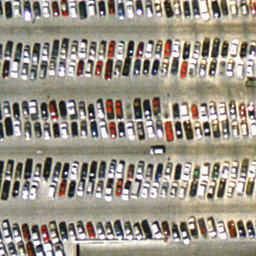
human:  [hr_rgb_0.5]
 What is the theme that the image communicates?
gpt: parking lot